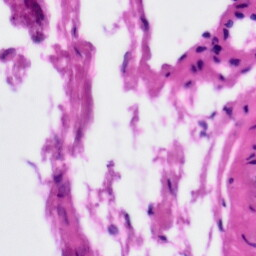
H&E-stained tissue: Tonsil